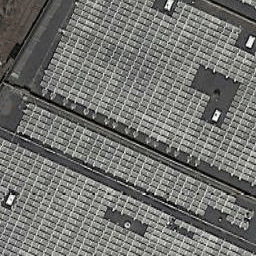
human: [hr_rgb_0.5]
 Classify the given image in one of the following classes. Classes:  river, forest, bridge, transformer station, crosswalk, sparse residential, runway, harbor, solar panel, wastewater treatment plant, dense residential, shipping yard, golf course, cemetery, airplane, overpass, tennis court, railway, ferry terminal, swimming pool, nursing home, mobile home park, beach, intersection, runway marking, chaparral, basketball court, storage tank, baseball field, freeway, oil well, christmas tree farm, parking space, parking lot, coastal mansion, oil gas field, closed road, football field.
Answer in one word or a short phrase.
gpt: solar panel